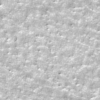
Label: not_dusty